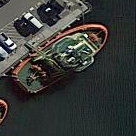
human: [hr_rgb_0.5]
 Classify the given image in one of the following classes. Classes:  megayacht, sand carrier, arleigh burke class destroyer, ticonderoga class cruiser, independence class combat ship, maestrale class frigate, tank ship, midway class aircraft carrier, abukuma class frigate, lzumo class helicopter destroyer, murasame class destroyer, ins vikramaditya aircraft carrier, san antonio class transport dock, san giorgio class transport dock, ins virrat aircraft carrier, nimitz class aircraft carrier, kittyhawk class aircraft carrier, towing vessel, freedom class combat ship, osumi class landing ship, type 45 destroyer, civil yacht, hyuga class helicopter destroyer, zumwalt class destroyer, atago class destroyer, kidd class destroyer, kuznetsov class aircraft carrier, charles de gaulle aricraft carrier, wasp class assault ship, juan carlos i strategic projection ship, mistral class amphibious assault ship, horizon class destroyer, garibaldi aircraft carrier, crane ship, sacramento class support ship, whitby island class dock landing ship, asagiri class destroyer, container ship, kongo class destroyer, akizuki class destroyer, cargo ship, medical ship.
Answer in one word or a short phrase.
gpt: Towing vessel